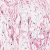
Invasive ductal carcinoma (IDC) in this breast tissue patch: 0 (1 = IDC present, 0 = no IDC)